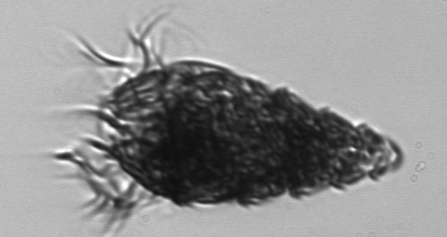
Label: Laboea_strobila